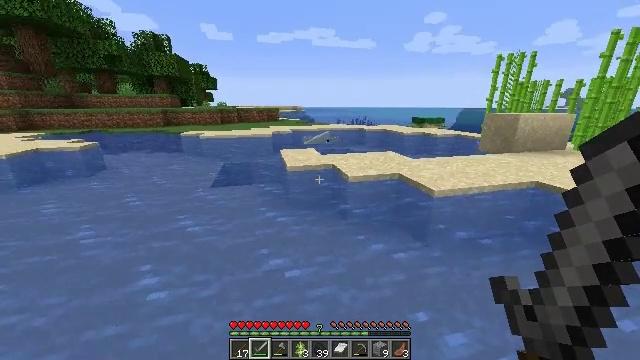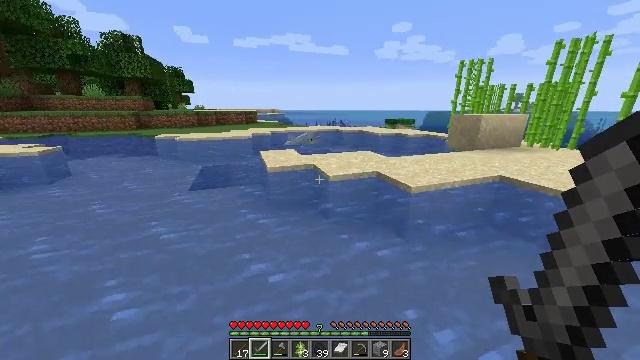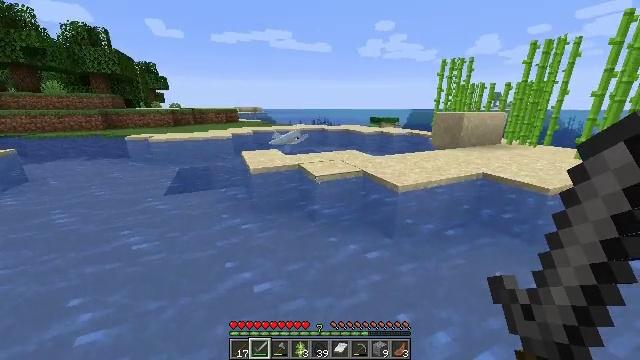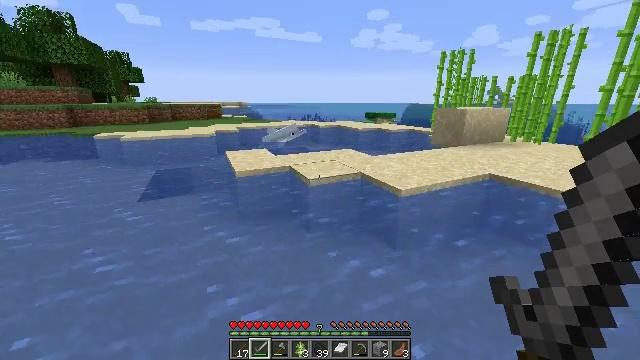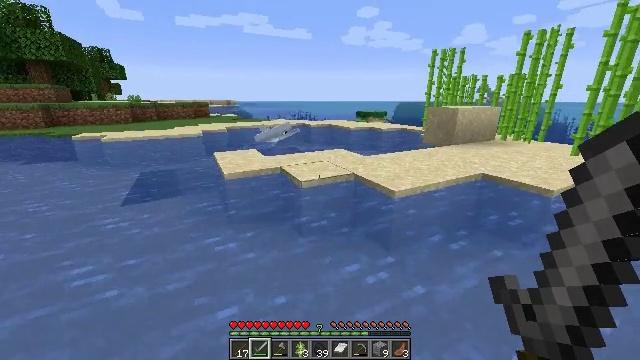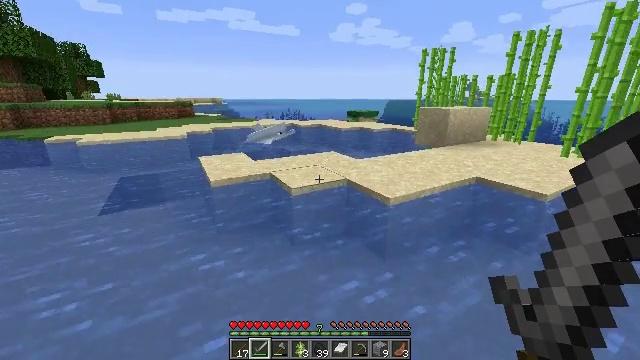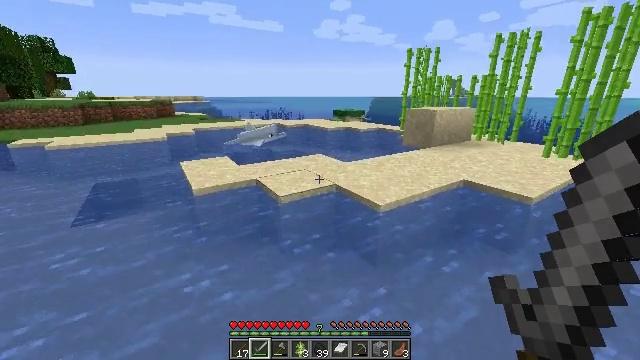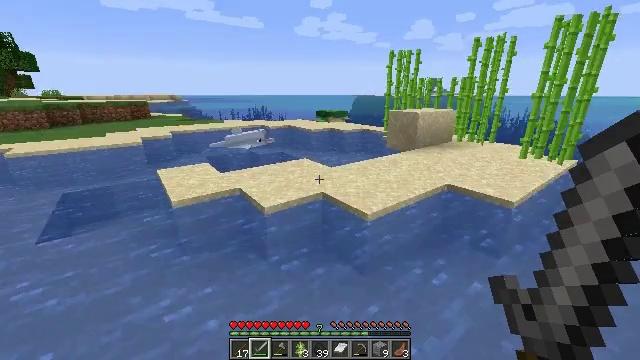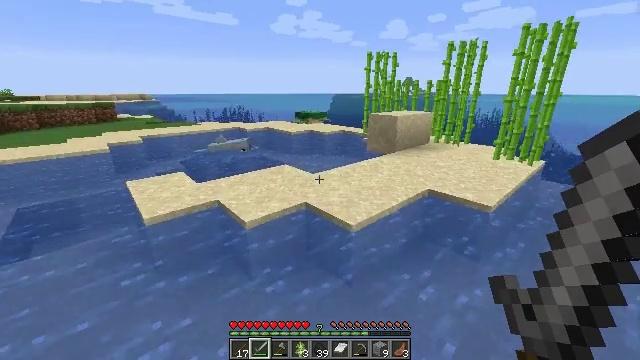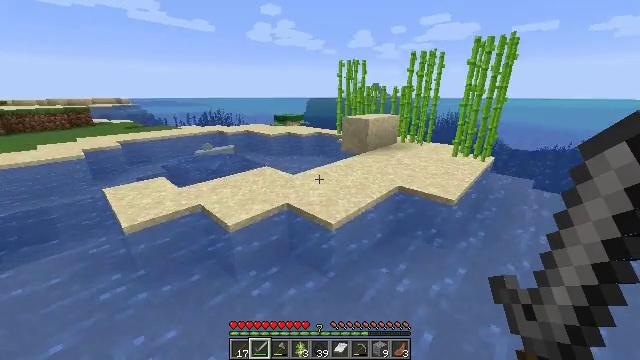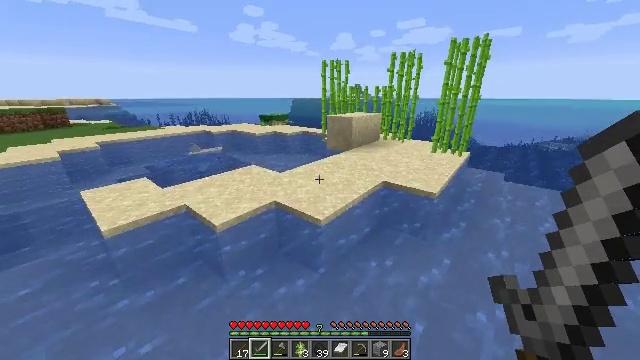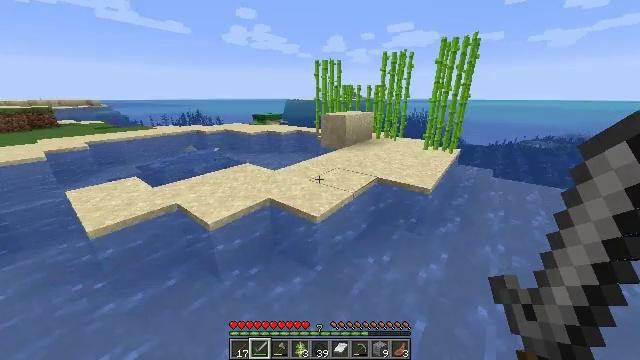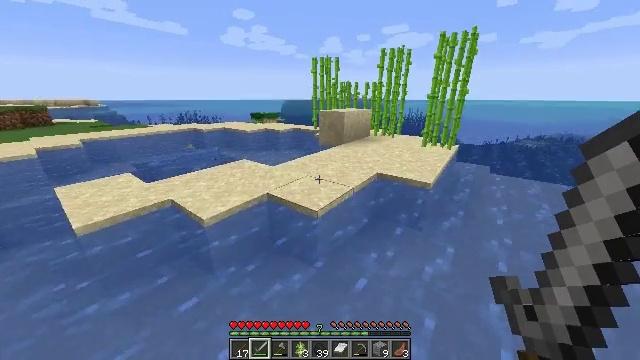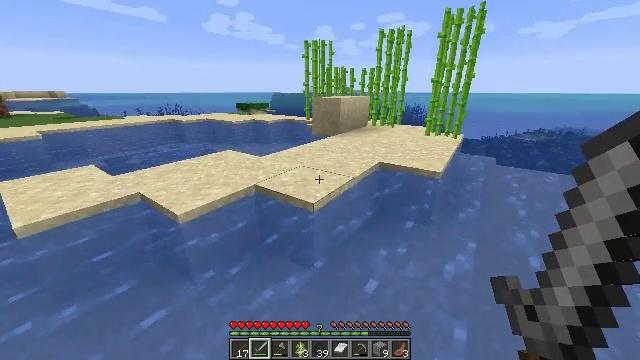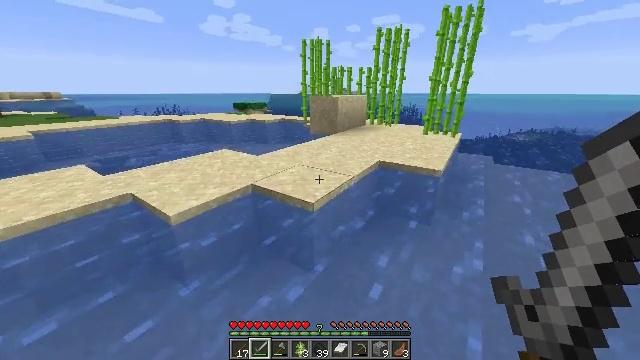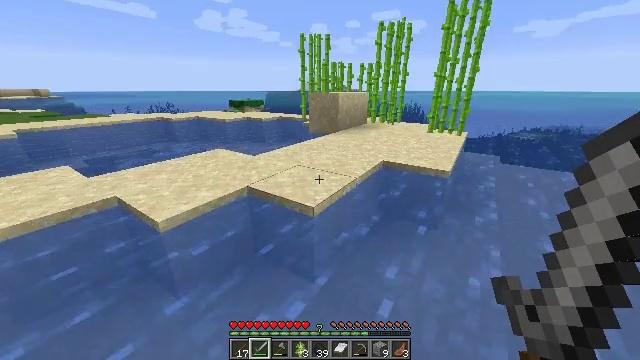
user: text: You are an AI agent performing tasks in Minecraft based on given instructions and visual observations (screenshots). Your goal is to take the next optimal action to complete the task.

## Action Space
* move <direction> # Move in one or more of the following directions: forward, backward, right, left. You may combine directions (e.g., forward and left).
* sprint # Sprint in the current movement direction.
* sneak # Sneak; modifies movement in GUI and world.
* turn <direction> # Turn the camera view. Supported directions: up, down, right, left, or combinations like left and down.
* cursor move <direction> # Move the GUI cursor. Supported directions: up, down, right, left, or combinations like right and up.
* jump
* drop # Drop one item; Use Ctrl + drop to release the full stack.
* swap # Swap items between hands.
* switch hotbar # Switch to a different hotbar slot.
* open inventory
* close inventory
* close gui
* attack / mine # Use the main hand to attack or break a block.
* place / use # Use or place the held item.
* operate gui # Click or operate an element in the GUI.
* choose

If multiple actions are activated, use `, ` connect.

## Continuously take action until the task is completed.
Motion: motion action
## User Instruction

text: Break the sugar cane.
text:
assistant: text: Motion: move forward, sprint, turn right, jump
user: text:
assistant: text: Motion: move forward, sprint, turn right, jump
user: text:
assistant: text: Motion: move forward, sprint, turn right, jump
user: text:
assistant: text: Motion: move forward, sprint, turn right, jump
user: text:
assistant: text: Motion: move forward, sprint, turn right, jump
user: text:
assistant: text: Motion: move forward, sprint, turn right, jump
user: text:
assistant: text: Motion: move forward, sprint, turn right, jump
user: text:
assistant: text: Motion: move forward, sprint, turn right, jump
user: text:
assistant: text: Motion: move forward, sprint, turn right, jump
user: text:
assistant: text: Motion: move forward, sprint, turn right, jump
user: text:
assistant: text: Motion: move forward, sprint, turn right, jump
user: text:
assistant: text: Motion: move forward, sprint, jump
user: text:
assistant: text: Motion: move forward, sprint, turn right, jump
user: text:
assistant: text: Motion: move forward, sprint, jump
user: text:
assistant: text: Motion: move forward, sprint, jump
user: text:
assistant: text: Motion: move forward, sprint, jump
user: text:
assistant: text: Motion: move forward, sprint, jump
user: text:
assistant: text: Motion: move forward, sprint, jump
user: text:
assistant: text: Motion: move forward, sprint, jump
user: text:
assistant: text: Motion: move forward, sprint, jump
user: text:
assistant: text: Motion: move forward, sprint, jump
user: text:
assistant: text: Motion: move forward, sprint, jump
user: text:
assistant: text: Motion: move forward, sprint, jump
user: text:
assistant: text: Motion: move forward, sprint, turn left and down, jump
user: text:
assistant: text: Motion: move forward, sprint, turn down, jump
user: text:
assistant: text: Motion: move forward, sprint, turn left and down, jump
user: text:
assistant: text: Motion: move forward, sprint, turn down, jump
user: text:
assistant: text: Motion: move forward, sprint, turn down, jump
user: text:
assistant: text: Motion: move forward, sprint, turn down, jump
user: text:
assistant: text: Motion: move forward, sprint, turn right and down, jump